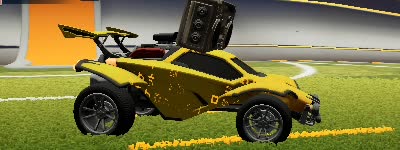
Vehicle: octane